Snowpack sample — Loveland Pass, Silver Plume, Colorado, USA (2/11/26, 12:00 PM MST)
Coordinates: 39.663, -105.886
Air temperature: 35 °F
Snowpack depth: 82 cm
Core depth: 40 cm
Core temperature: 23 °F
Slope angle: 13°, slope face: 12°
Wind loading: high
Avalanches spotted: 1
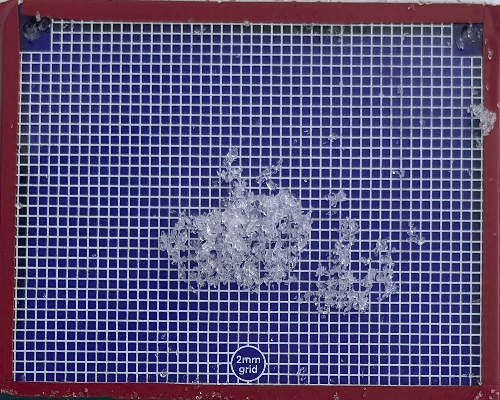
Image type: profile
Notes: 1 small avalanche spotted on the north side of the bowl, lots of wind loading